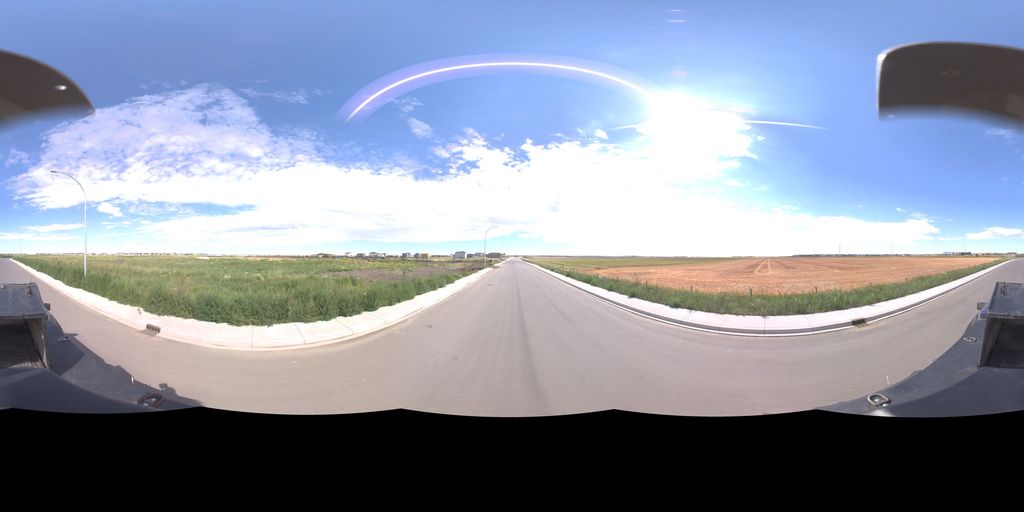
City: saskatoon